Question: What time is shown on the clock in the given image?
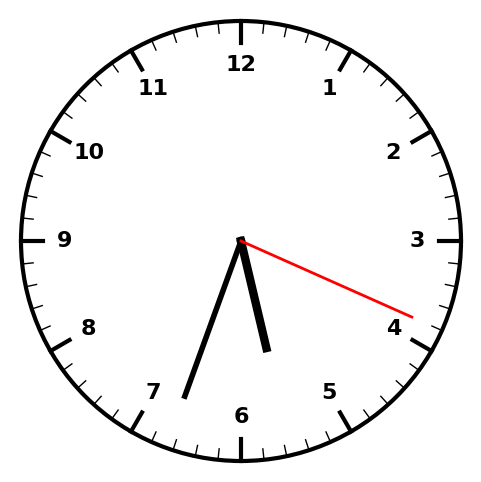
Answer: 05:33:19